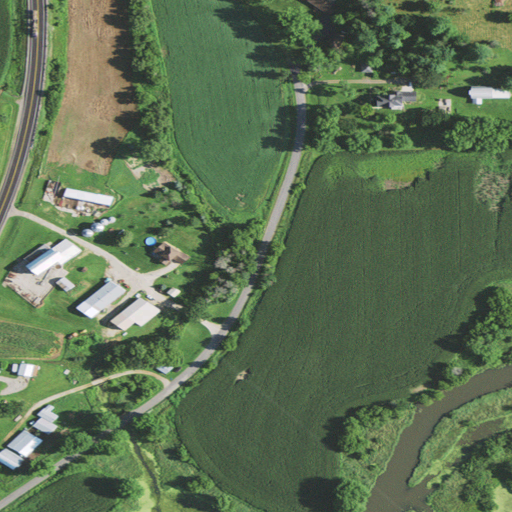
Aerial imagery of valley in Wisconsin named Tomter Coulee containing cultivated crops, open development, pasture, low intensity development, herbaceous wetlands, medium intensity development, mixed forest, woody wetlands, high intensity development, and open water